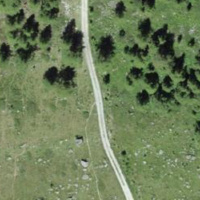
EUNIS habitat code: 26
Species observed at this site:
Larix decidua
Campanula barbata